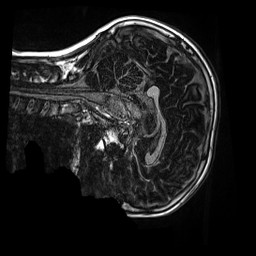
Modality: MP2RAGE
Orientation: sagittal
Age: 13
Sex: male
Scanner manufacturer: siemens
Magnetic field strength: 3 T
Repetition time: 4 s
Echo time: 0.00303 s